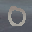
Label: 0